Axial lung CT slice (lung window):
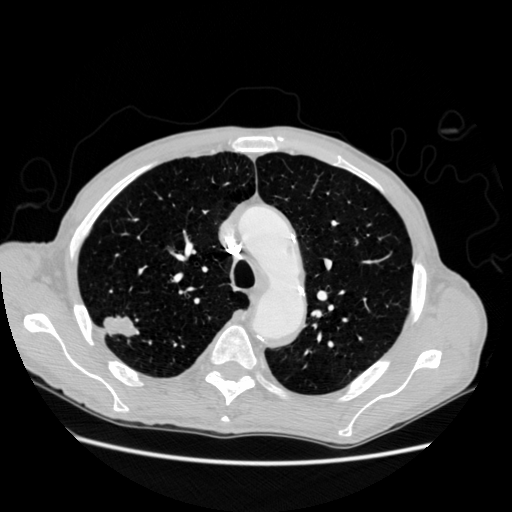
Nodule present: yes
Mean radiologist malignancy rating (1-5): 4.5